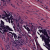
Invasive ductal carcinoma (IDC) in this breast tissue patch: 1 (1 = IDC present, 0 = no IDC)